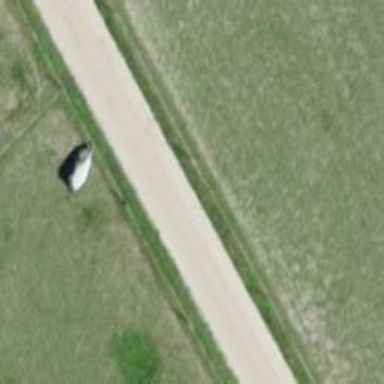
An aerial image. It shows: Well-maintained track road of grade 1.